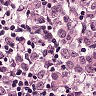
Metastatic tissue present: yes